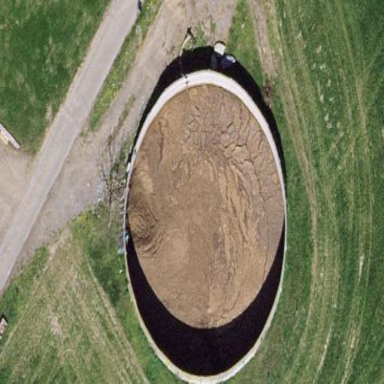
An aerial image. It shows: Storage tank building.